Question: I'm currently creating webpage with a mysql database where our user manual will be displayed for customers.
The problem I'm having is with version control, mostly querying. I will be storing "sections" of the manual as rows in the database with a version number as a column for each section. So when a new version of our software comes out, instead of redoing the whole manual, we can just change sections by adding a new row (section) in the database with the new version number and add the same "section_id" as the one we're changing so it will know which section it is replacing. Doing it this way will allow users to search previous versions of the user manual as well.
I read on another stack overflow post that it's better to store versions in 3 columns in the database (major, minor, build/patch). If this is the way to go, how would I query the database to show only the latest "version" rows, or the most recent previous ones, if some sections don't have current versions. Basically, I still need to show sections that haven't been changed in the latest version.
If there is an easier way to organize and query the database, I would also like to know.
Here's a visual example of the database (the position column is technically in a different table with a section_id index, but this is just for the example:

Added image of this table above, in case it doesn't display correctly.
'''
id | section_name | section_id | position | v_major | v_minor | v_build
------------------------------------------------------------------------
1 section 1 1 2 2 0035
2 section 4 4 2 1 0027
3 section 3 2 2 1 0027
4 section 2 3 2 2 0035
5 section 3 2 2 2 0035
6 section 1 1 2 1 0027
'''
Keep in mind that I would need a way to query older version as well in a similar way.
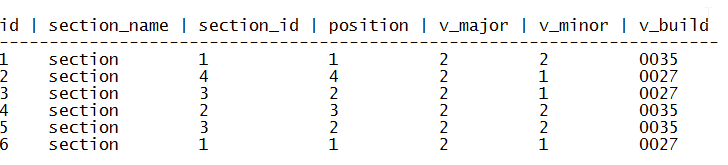
Answer: There is no universal rule for how to store versions - as usual, "it depends", on your specific needs. There is nothing wrong with a single column named "version", if that works for your environment.
But regardless of how many fields you use for versioning, there is usually a desire to know the "current" version. Here are three examples of common ways of doing that:
1. Sort by the "version number" (one column or all columns concatenated together), where the highest "number" is considered current (so "<PHONE>" is higher than "<PHONE>", for example)
2. Have a timestamp associated with every version (i.e. it's "effective date"), and then sort on this timestamp, considering the most recent date to be the current one.
3. But what if you have a brand new version that's not yet "current"? You can also use a dedicated flag column named something like IS_CURRENT, and explicitly set the value of this flag to "TRUE" or whatever value you want to indicate which version is current. Of course, you have to make sure that one and only one version gets marked current at a time, but that shouldn't be too difficult.
Using any of these methods allows you to 1) identify the current version, and 2) still have available all the previous versions if/when they are needed.